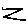
Label: zigzag